Interaction volume radius: 5 \u00c5
Interaction volume height: 10 \u00c5
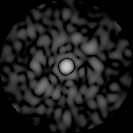
Disorder parameter: 0.8558